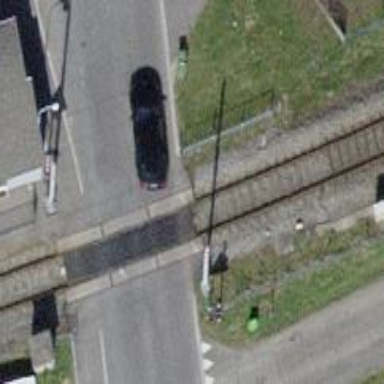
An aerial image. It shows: Level crossing on the railway with lights and full barrier.